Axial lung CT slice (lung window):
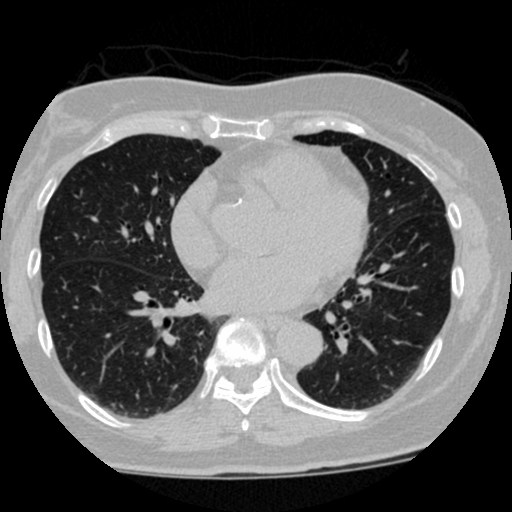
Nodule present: no